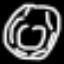
Label: donut